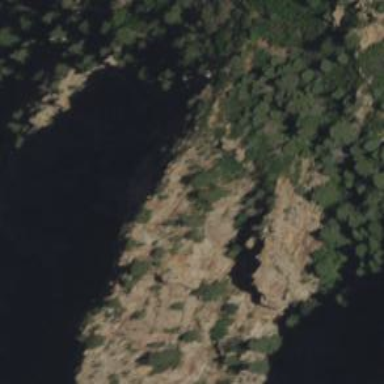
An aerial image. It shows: Cliff in nature.